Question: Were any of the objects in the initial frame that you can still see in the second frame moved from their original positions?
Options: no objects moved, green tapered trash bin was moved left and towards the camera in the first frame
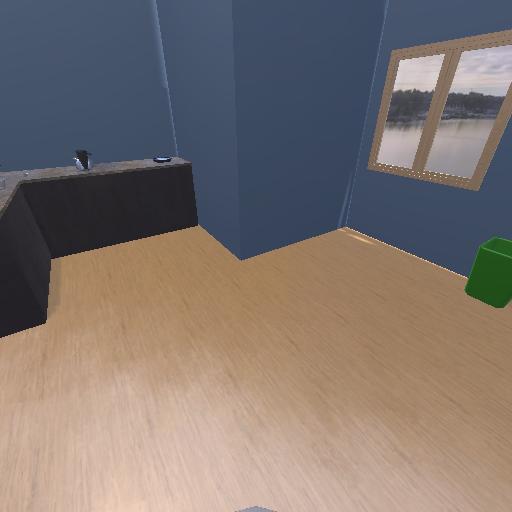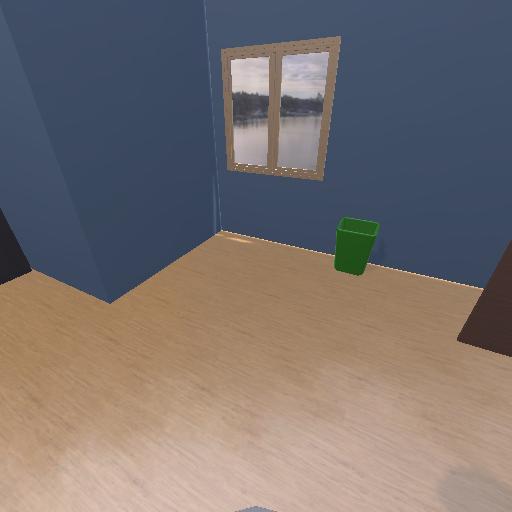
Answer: no objects moved